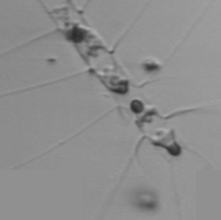
Label: Chaetoceros_didymus